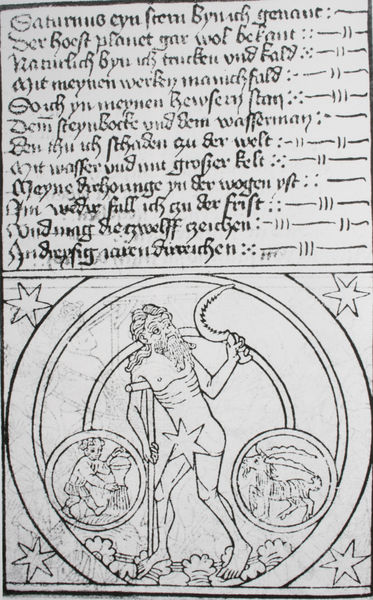
Titel: Baseler Holzschnitte, Saturn
Standort: Schweinfurt
Institution: Bibliothek Otto Schäfer
Schlagwörter: gott, himmel, mann, nackt, weiß, wolken, menschen, männer, schwarz, skizze, zeichen, zeichnung, tier, tiere, alt, bart, bibel, mensch, messer, tod, vollbart, bild, erde, boden, kind, blatt, scheitel, kreis, rund, stock, krug, beine, holzschnitt, schrift, papier, alter mann, ernte, grafik, graphik, herbst, winter, white, black, hair, old, symbolism, inschrift, flowers, print, deutsch, junge, bauer, barfuss, mond, vergänglichkeit, alter, ausgemergelt, knabe, krank, buch, stern, rippen, druck, schnitt, sichel, sternbild, sterne, seite, illustration, schwarzweiß, text, buchstaben, kreise, darstellung, buchseite, jahr, hubi, krankheit, zeus, angel, cloud, gods, greek, man, naked, nude, nudity, roman, mittelalter, gedicht, head, sun, death, boy, child, feet, buck, hörner, bushes, zeit, drawing, jahreszeit, bock, sternzeichen, zeige, beard, abfolge, monat, ziege, fraktur, konzentrisch, arabien, writing, altdeutsch, handschrift, sense, beschreibung, tunnel, letters, children, letter, urn, planet, weltall, mager, gebetbuch, human, tuschezeichnung, lebensalter, kreid, widder, kalender, animal, circle, circles, krücke, farm, horse, god, steinbock, book, cane, buchmalerei, schnitter, druckschrift, druide, astrologie, astronomie, horns, tagebuch, goat, ram, evangelium, tierkreiszeichen, sensenmann, sanduhr, script, horoskop, wassermann, monate, father, stick, page, round, saturn, krückstock, staff, star, latin, stars, hay, words, time, manuscript, stelze, zodiakus, anführungszeichen, astologie, entmannen, entmannt, socher, age, harvest, wisser, rib, ribs, word, sickle, bibliophil, sterme, mediaval, calender, lebenskreis, crutch, burden, fowl, wors, beared, cribble, gebrechen, concentric circles, censored, augur